Question: I have Standard Values defined for a template I call Lawyer. In the standard values, the 'IsActive' property of the Lawyer is set to checked or 'on'.
My problem arises when I query my lawyers against whether or not they are active.
In the first configuration, I use a normal Sitecore query and get all the results I expect back.
##
When I switch this query to a fast query, I get the following results.

Edward Bailey is now missing because he is the only lawyer who has not had his IsActive box manually modified from his defaults.
Why does Sitecore query behave this way, and is there a good work-around? (Besides not using fast query of course)
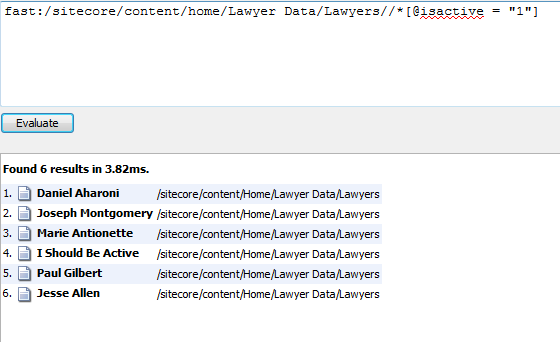
Answer: Unfortunately Sitecore Fast Query does not and cannot query based on standard values. I would suggest switching to Sitecore.Search/Lucene.
<URL>
Limitations of Sitecore Fast Query include:
- - - - - - -